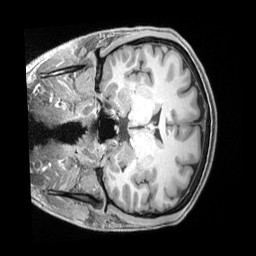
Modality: T1w
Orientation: coronal
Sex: male
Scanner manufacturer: siemens
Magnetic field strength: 3 T
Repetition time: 2.4 s
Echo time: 0.00222 s